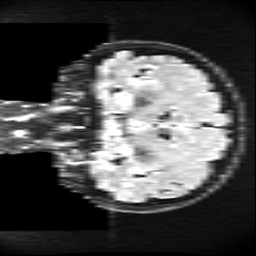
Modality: FLAIR
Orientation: coronal
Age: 34
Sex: female
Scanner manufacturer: ge
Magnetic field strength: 3 T
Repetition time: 11 s
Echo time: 0.1497 s